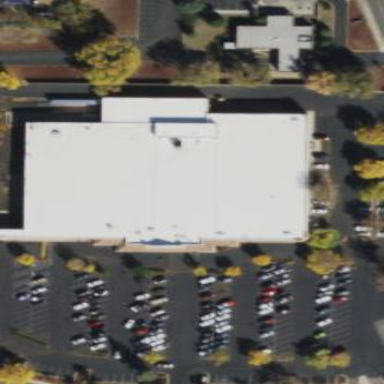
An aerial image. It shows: Retail building.